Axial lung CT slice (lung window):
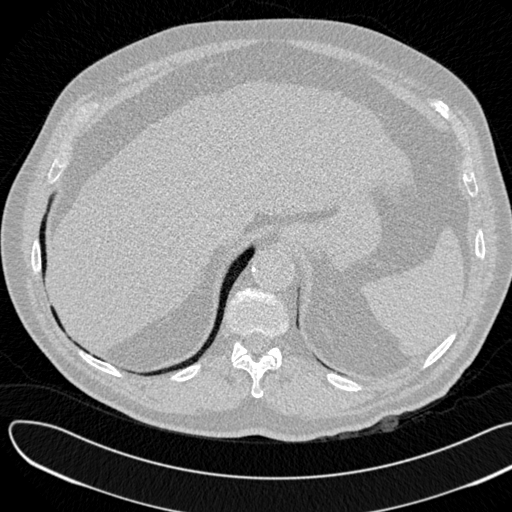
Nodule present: no